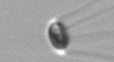
Label: Chaetoceros